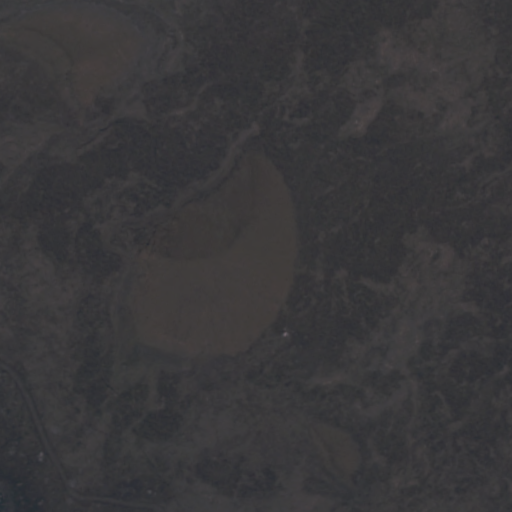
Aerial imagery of mountain in Hawaii named Puu Kahakahakea containing only unknown